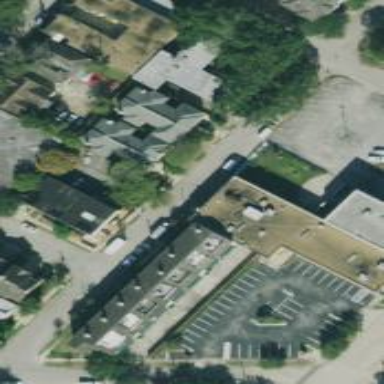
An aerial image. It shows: Commercial building.